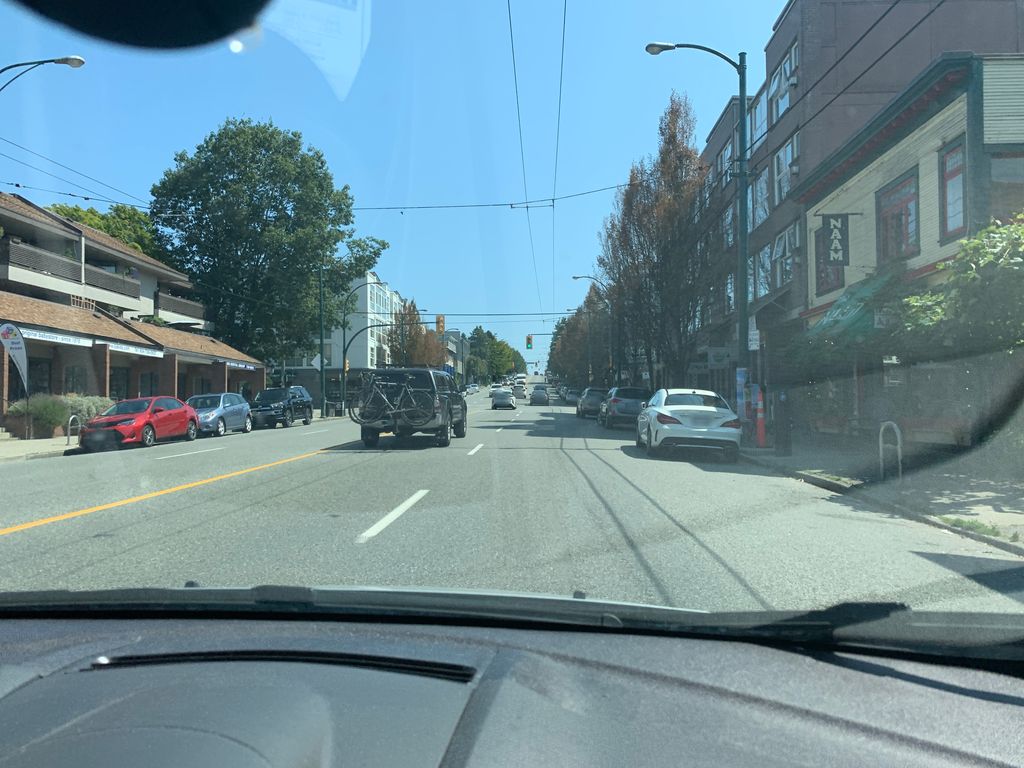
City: vancouver